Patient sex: M
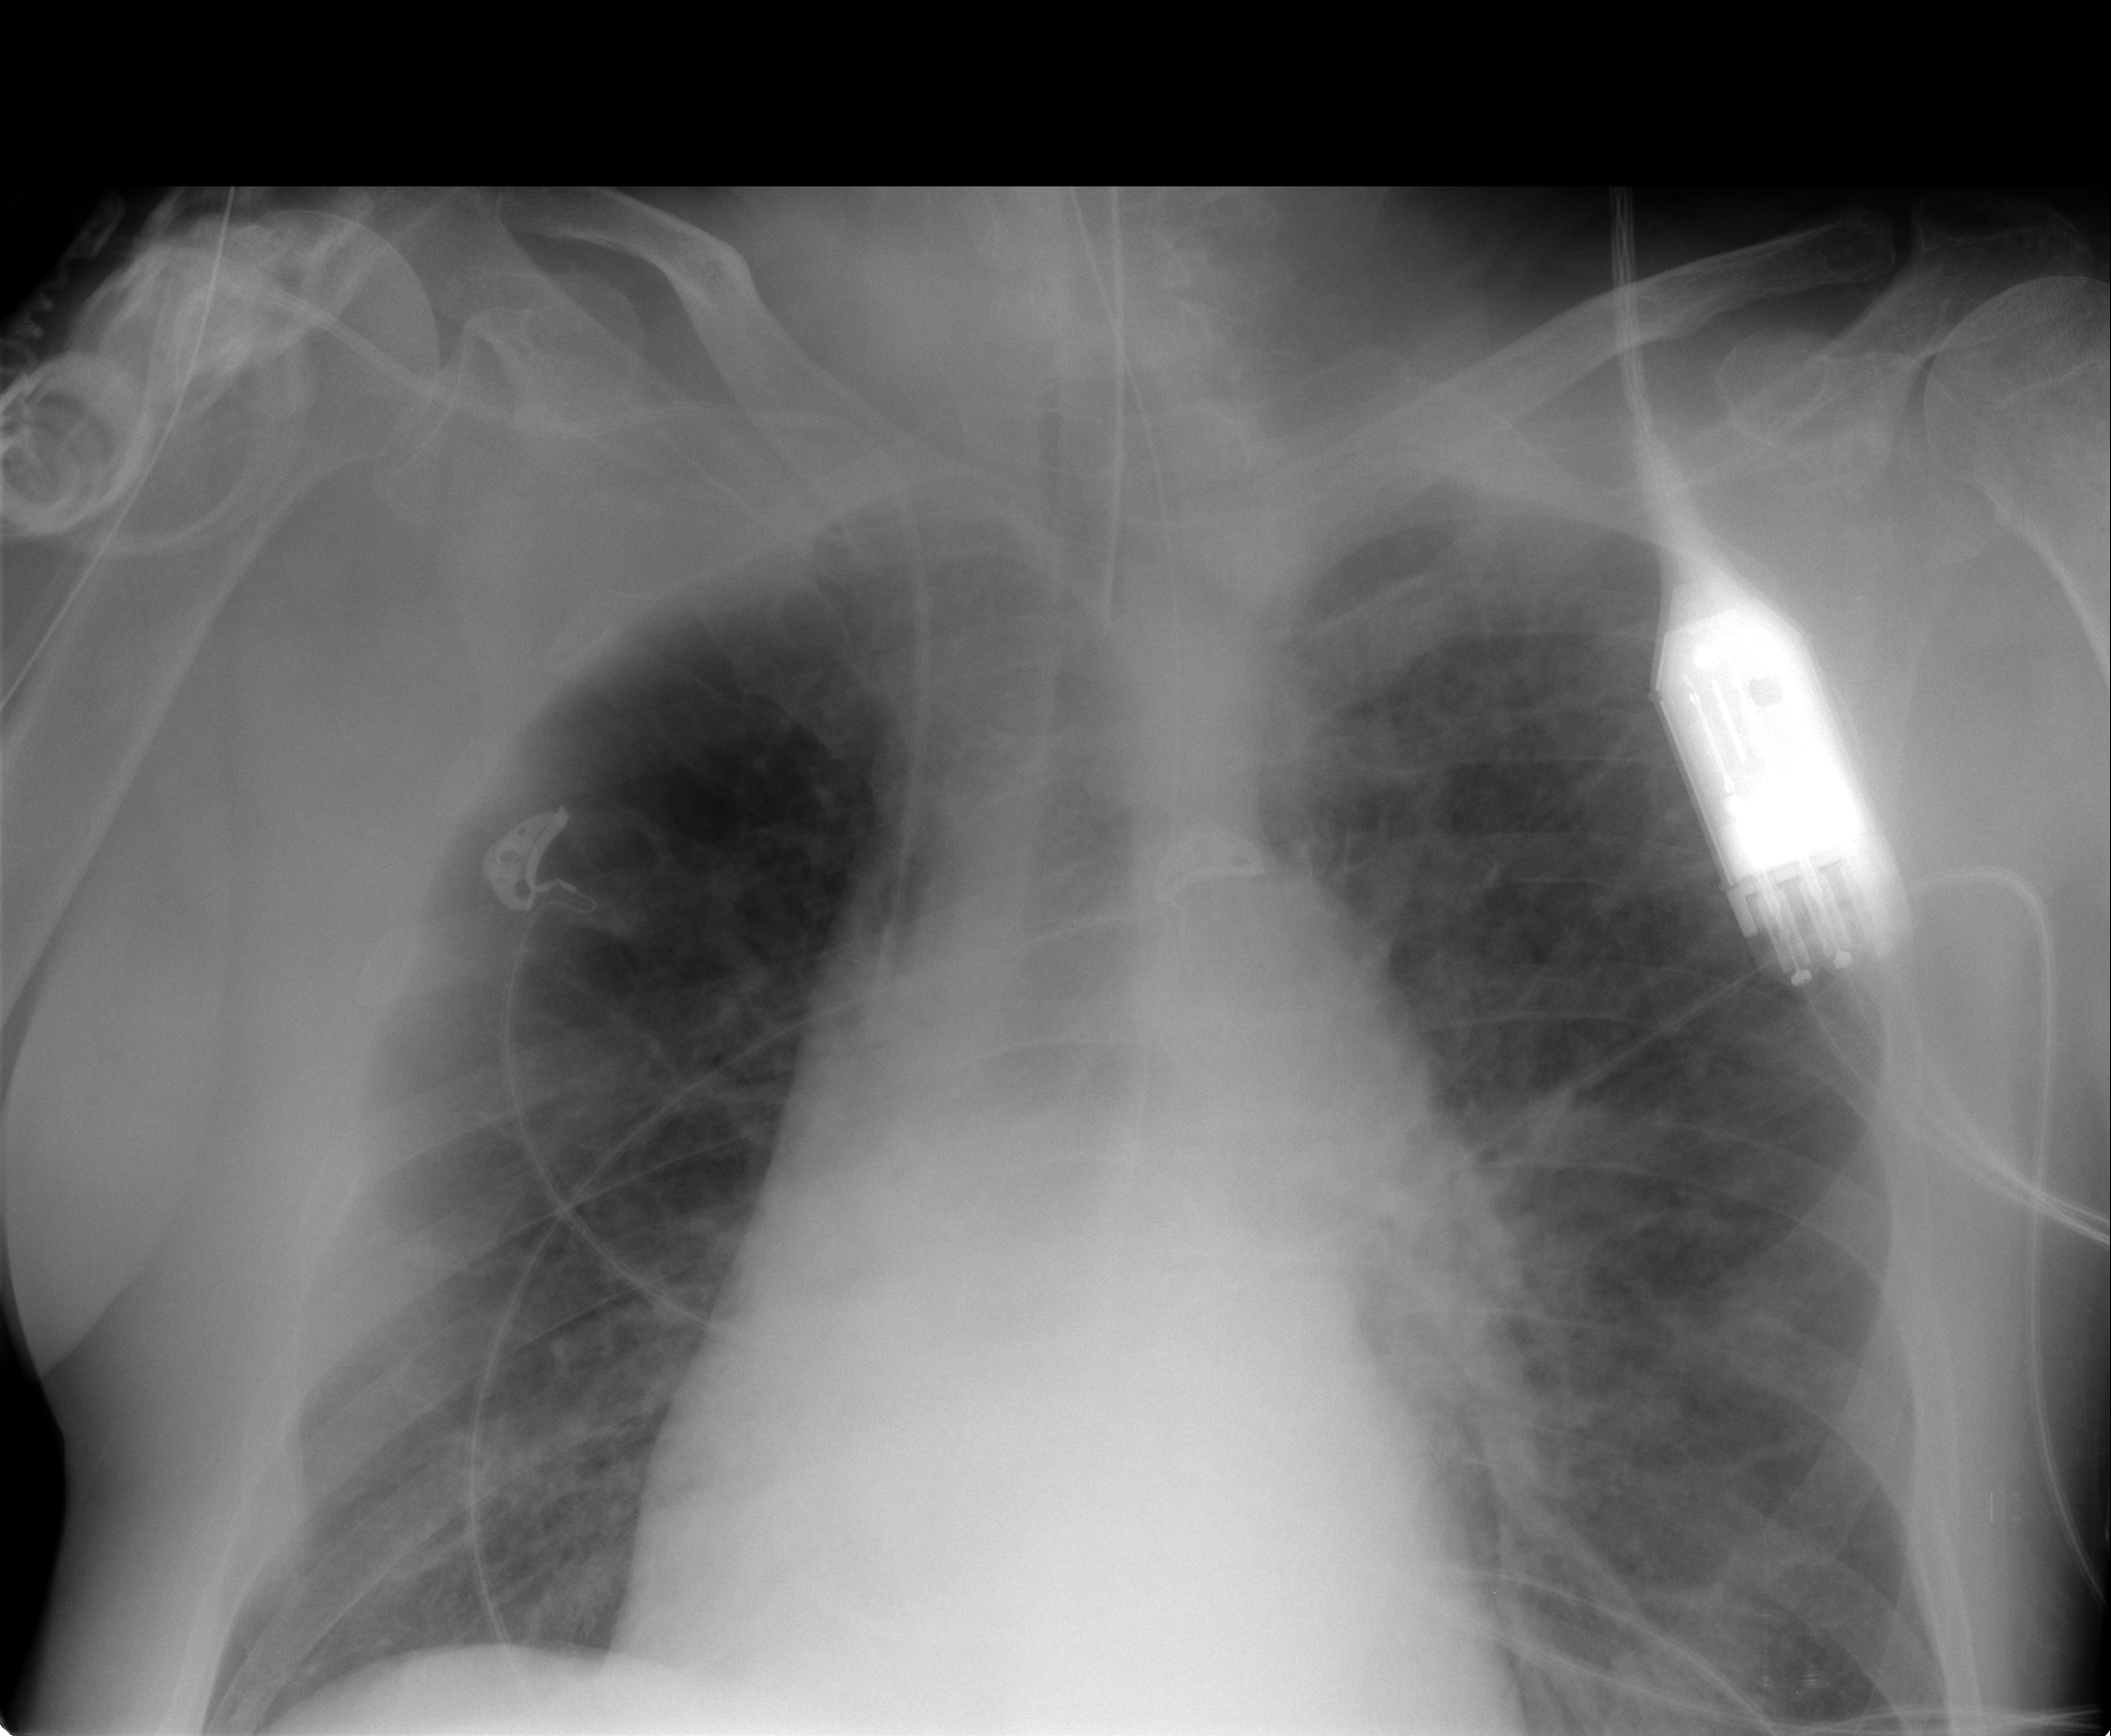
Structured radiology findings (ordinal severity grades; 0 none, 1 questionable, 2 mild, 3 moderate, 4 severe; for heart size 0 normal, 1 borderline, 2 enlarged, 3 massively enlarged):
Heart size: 2
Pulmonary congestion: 2
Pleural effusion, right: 0
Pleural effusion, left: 0
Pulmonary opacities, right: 0
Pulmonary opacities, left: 2
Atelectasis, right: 2
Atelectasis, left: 2